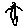
Label: bird